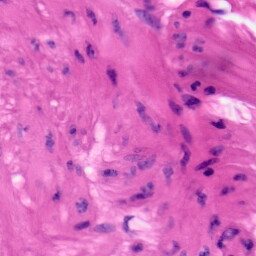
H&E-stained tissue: Skin